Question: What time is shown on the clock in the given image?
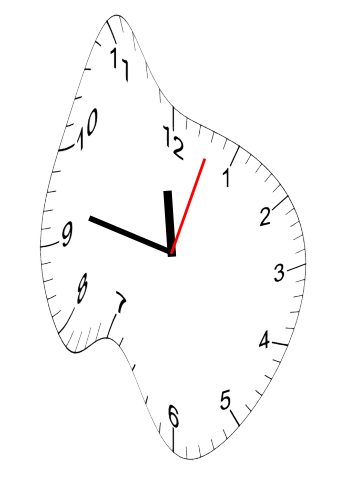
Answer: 11:47:03